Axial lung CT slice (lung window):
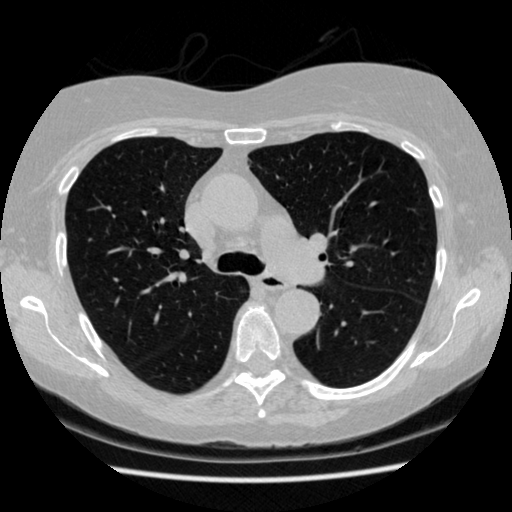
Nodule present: no